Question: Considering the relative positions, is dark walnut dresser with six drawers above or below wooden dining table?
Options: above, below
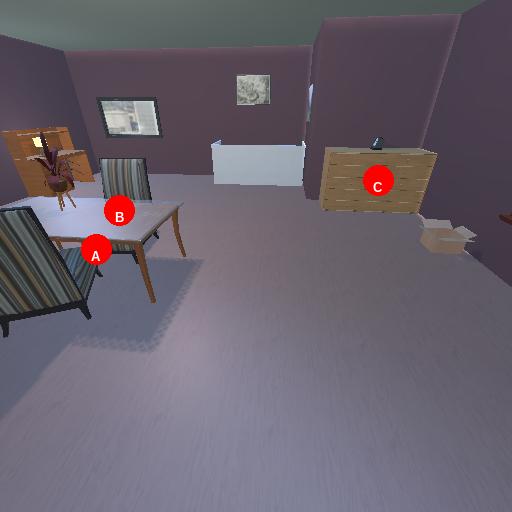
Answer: above